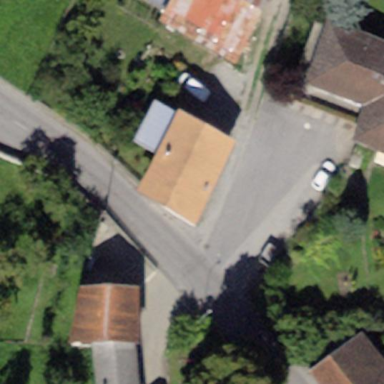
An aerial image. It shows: Detached building.